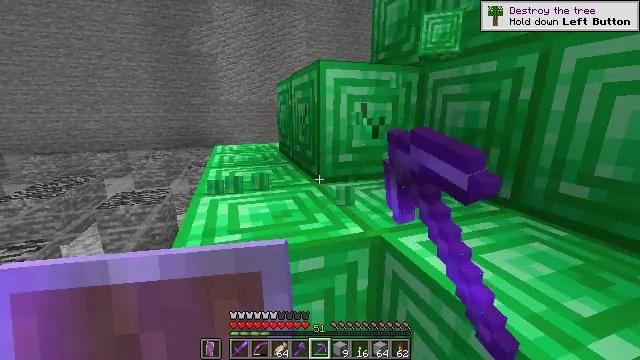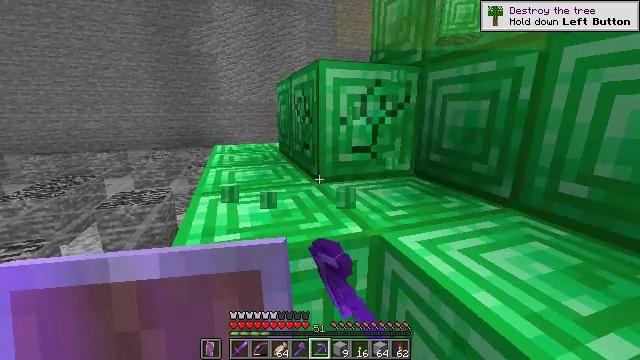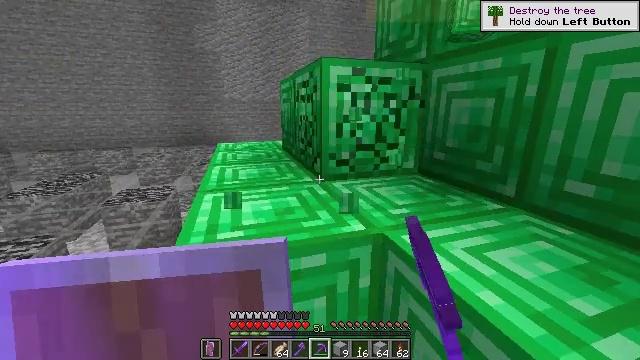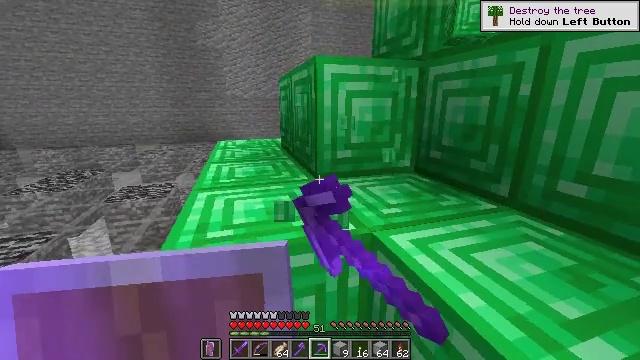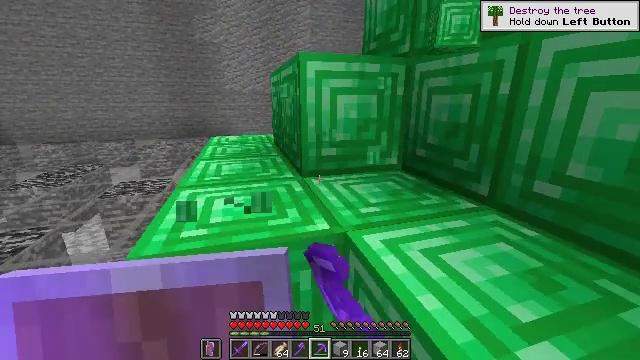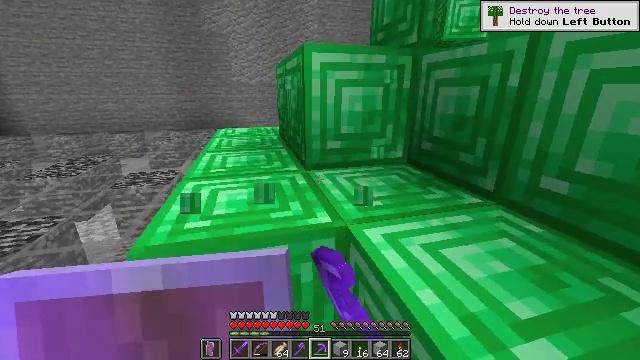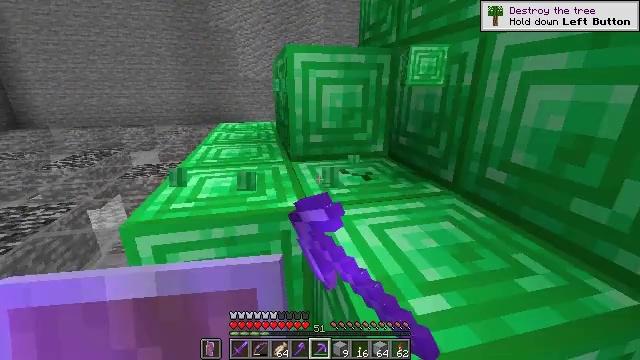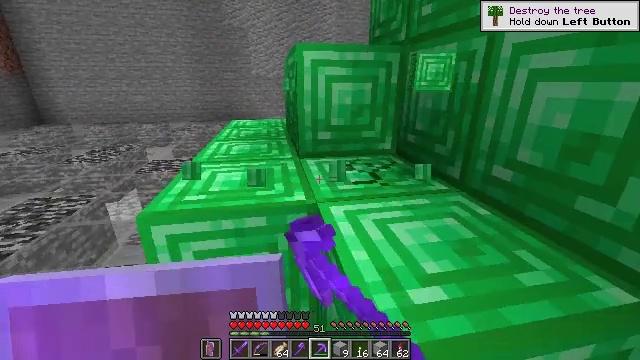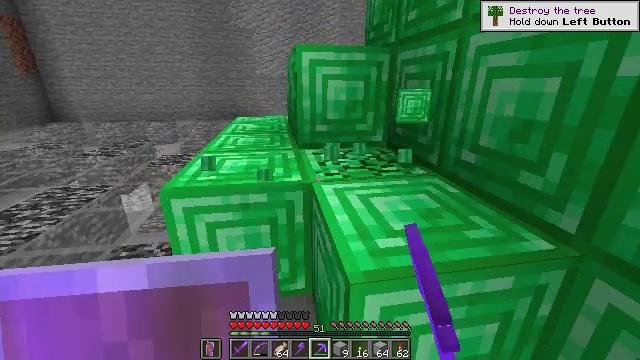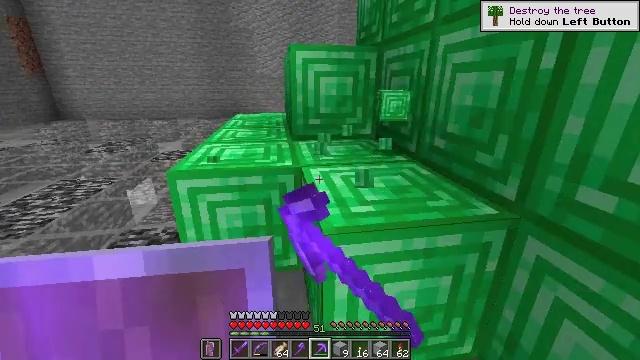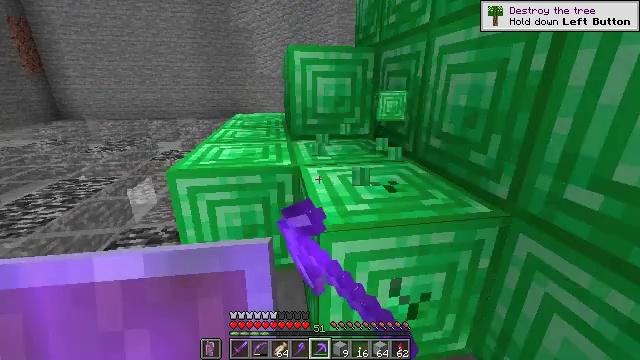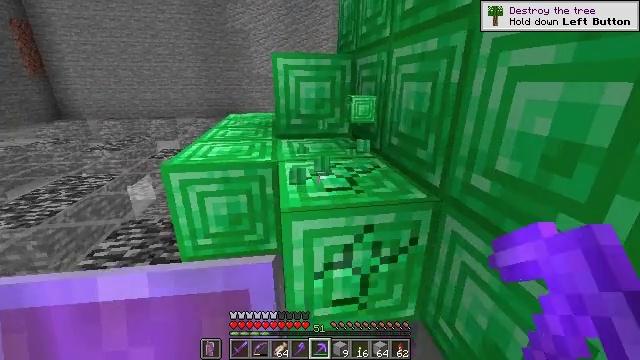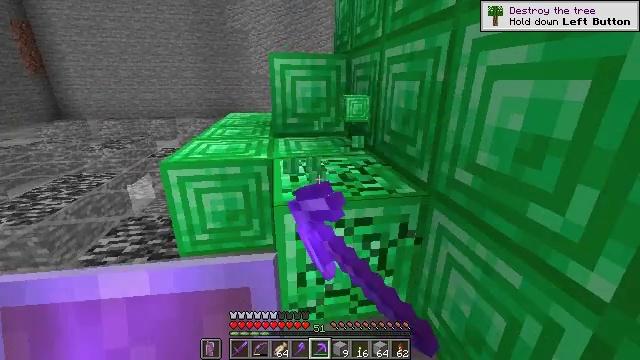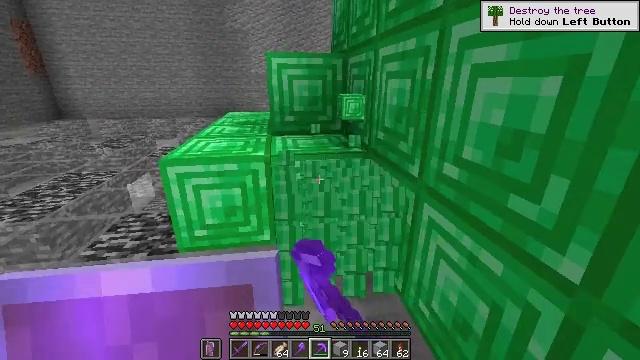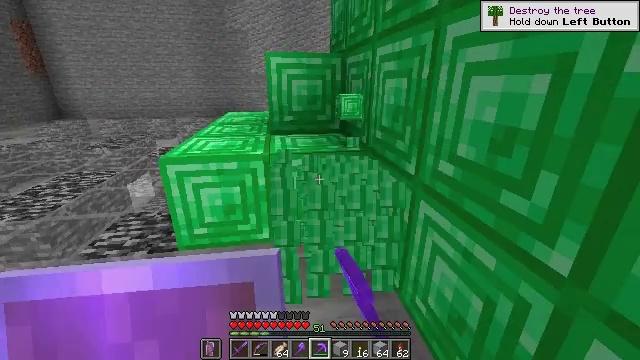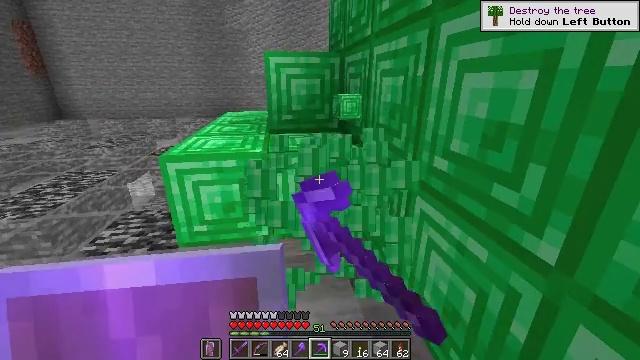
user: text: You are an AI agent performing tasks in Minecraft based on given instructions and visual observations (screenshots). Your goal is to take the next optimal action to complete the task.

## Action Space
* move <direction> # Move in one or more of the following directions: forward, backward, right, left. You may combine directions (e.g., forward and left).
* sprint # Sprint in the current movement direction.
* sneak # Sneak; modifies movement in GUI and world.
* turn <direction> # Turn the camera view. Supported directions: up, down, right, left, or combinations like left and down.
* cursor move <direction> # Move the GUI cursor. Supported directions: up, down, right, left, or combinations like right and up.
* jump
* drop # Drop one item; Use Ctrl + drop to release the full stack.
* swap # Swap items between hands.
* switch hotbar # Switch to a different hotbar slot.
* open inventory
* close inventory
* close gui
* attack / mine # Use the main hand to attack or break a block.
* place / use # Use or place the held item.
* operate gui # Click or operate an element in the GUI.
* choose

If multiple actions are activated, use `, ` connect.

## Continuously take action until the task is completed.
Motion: motion action
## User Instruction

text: Gather the emerald block from a structure.
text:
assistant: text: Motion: attack / mine
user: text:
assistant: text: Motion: attack / mine
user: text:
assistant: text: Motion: move right, attack / mine
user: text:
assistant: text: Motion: move right, turn down, attack / mine
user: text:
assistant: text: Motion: move back and move right, turn left and down, attack / mine
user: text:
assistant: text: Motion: move back, turn left, attack / mine
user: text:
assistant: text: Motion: move back, turn left, attack / mine
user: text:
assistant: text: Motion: move back, attack / mine
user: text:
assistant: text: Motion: move back and move right, attack / mine
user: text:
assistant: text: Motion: move back and move right, attack / mine
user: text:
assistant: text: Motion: move back and move right, attack / mine
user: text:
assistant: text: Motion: attack / mine
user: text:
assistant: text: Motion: attack / mine
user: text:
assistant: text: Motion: attack / mine
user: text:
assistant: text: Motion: attack / mine
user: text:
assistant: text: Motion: attack / mine
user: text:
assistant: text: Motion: attack / mine
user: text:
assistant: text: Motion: attack / mine
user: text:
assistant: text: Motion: attack / mine
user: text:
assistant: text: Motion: attack / mine
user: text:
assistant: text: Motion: move forward, attack / mine
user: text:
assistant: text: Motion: move forward, attack / mine
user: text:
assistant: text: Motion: move forward, turn left, attack / mine
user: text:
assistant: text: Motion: move forward and move left, attack / mine
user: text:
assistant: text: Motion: move forward and move left, attack / mine
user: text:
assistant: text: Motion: move left, attack / mine
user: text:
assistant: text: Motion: move left, attack / mine
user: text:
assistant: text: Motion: turn left, attack / mine
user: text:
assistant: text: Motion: turn left, attack / mine
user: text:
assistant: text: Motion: turn left, attack / mine